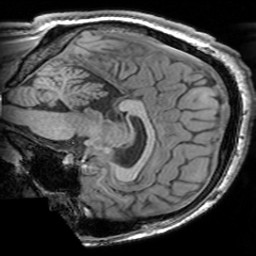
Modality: T1w
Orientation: sagittal
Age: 20
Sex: male
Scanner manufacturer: siemens
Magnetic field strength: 3 T
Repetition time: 1.63 s
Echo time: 0.00311 s